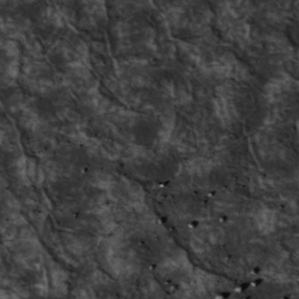
Label: non_frost